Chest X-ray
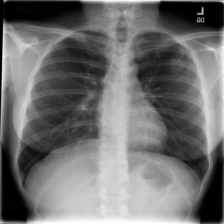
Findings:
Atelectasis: negative
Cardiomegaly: negative
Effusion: negative
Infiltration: negative
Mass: negative
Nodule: negative
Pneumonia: negative
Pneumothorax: negative
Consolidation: negative
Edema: negative
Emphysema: negative
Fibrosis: negative
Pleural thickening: negative
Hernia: negative